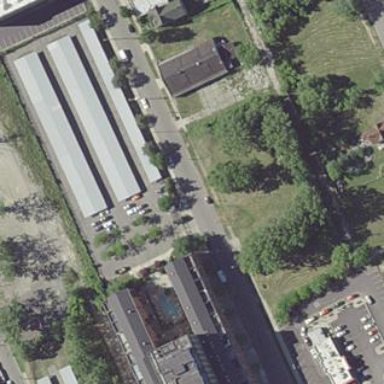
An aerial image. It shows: Carports in parking area.